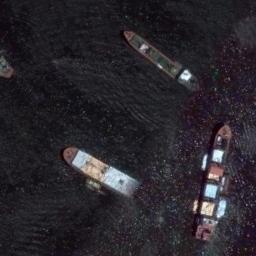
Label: ship